Field crop: maize
Growth stage: 1
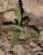
Species: atriplex